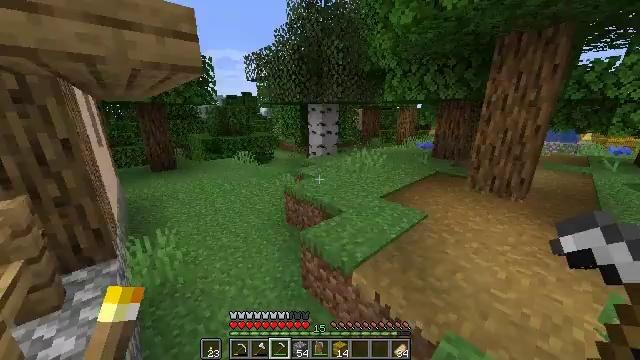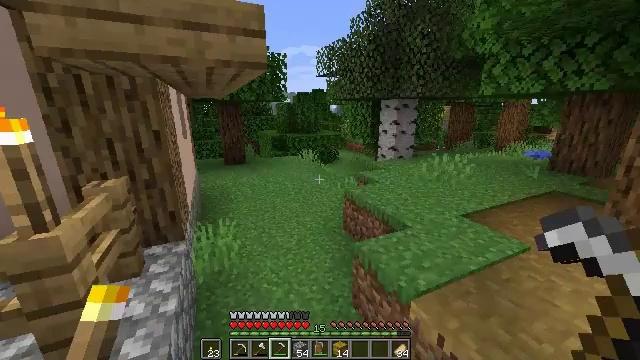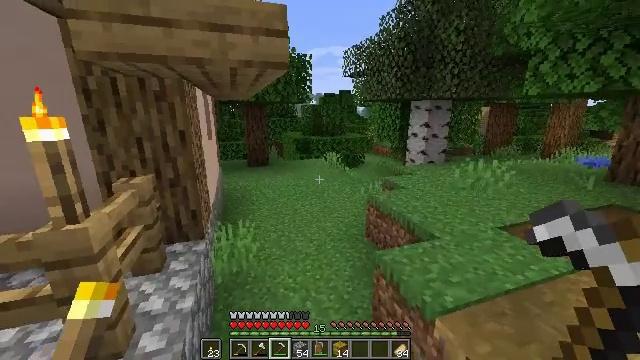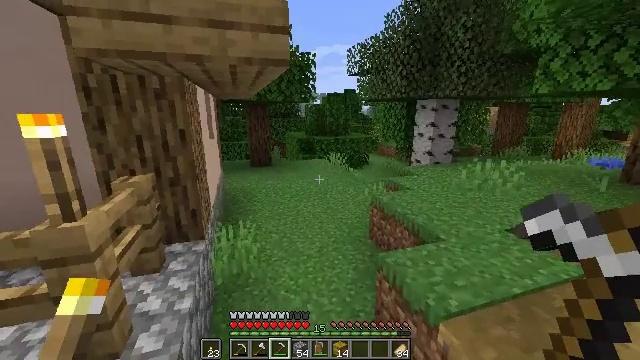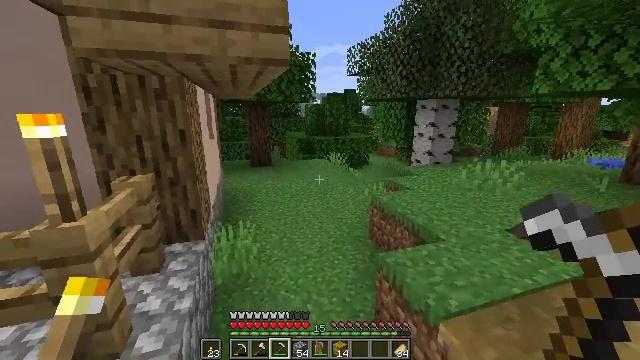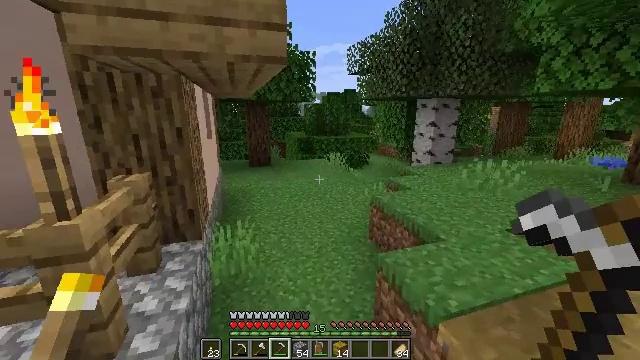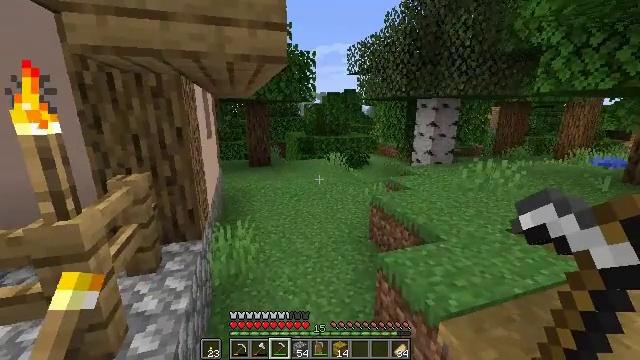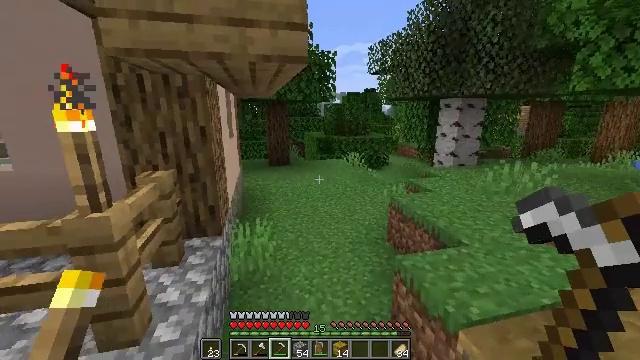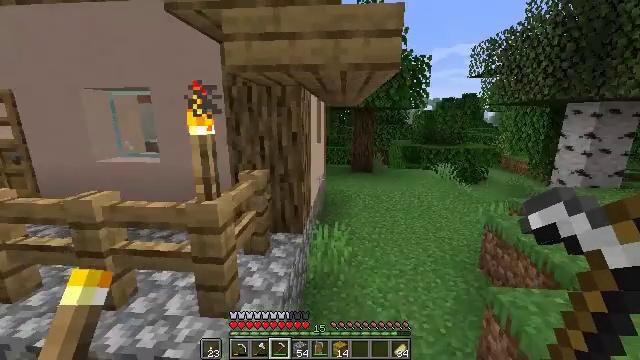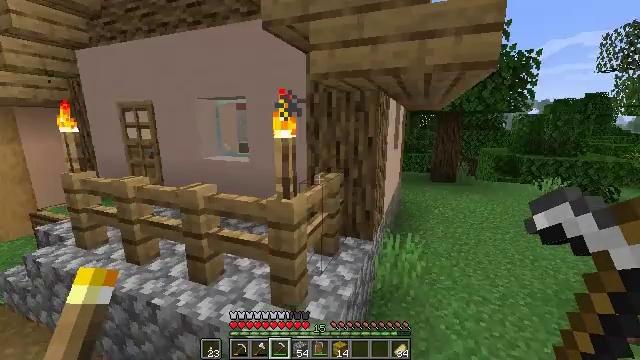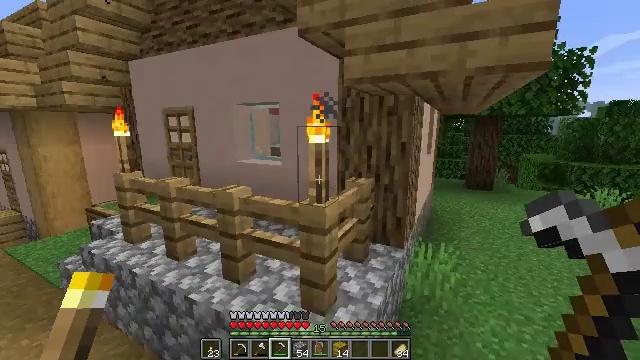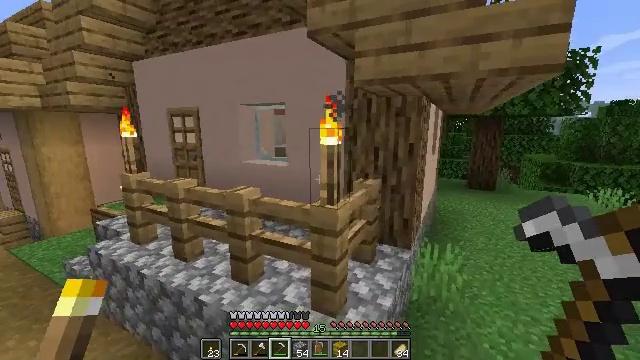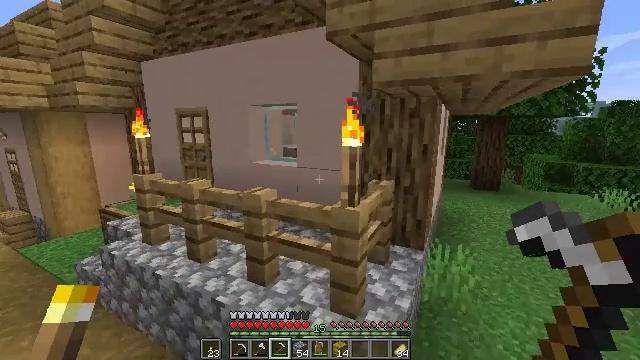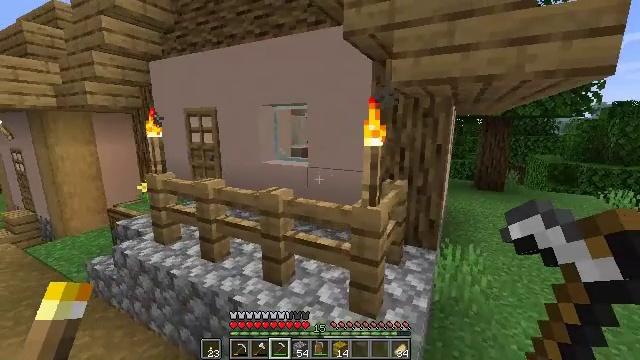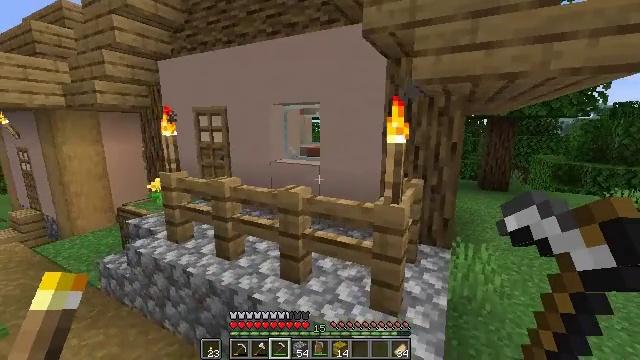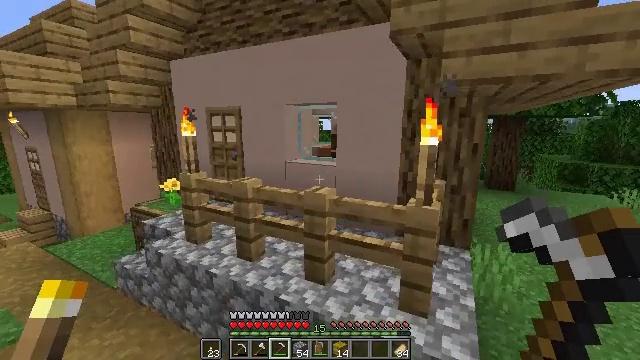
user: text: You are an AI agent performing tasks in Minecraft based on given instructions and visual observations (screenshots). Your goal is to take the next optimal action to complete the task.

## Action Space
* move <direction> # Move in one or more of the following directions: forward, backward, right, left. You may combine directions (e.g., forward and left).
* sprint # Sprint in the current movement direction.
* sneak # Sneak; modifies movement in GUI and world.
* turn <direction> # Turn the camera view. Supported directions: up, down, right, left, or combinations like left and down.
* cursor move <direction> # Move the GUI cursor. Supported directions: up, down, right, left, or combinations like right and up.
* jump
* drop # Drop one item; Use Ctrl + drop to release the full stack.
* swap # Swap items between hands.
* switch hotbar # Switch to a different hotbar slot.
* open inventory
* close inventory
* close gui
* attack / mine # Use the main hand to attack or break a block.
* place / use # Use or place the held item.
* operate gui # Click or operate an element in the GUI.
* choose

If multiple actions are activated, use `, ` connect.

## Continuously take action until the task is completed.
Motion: motion action
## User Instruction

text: Gather clay blocks.
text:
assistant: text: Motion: turn left
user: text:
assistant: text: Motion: turn left
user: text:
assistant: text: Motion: no_op
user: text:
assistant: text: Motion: no_op
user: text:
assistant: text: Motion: no_op
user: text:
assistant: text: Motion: no_op
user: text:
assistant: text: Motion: turn left
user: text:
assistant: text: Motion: turn left and up
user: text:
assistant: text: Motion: turn left and up
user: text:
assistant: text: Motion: move left, turn left
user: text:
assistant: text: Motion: move left
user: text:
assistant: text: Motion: move left
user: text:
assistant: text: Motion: move left
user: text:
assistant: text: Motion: move left
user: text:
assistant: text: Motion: move left
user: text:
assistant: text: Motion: no_op
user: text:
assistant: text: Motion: turn right
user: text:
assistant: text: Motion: turn right
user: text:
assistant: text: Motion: no_op
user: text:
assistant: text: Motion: no_op
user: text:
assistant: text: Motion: no_op
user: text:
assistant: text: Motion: no_op
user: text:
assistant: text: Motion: no_op
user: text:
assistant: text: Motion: move forward
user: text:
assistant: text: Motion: move forward
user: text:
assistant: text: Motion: move forward
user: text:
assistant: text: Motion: move forward and move left, jump
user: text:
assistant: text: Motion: move forward and move left, jump
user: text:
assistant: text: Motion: move forward and move left, jump
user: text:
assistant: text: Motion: move forward and move left, jump